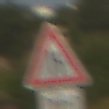
Verkehrszeichen: EinseitigVerengteFahrbahnRechts
Zusatzzeichen unten: LaengeEinerStrecke1
Umgebung: Outdoor, Suburban
Tageszeit: SunriseSunset
Wetter: PartlyCloudy
Licht: Natural
Jahreszeit: NotSpecified
Kontrast: HighContrast